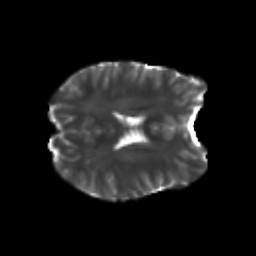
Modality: T2w
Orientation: axial
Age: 26
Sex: male
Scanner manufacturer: siemens
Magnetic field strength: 3 T
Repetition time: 3.5 s
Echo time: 0.104 s